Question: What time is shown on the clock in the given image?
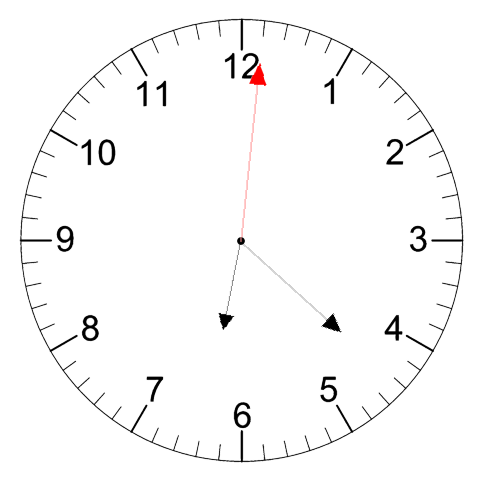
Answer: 06:22:01